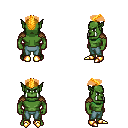
a pixel art fantasy rpg character, male body template, orc, green skin, leather shoulder armor, teal pants, light blonde short mohawk hairstyle, gold boots, four views (front, back, left, right), 2x2 character sprite sheet, small pixel art, hard edges, no anti-aliasing